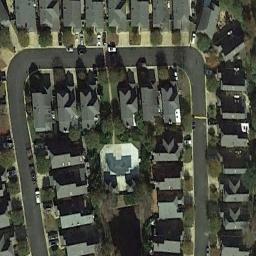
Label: dense_residential